Question: I've searched high and low for this, and can't seem to find anyone asking this question in its most basic form.
I have a vector 'x', I have already taken the mu 'mean' and the sigma 'std', how can I plot this so I can see the spread of the data in the form of a bell curve?
The closest I've come across in the MatLab help is 'normspec', which I imagine is not what I'm looking for.
EDIT:
Thanks for all you replies. Rather than leave multiple comments, I thought I would edit my original post.
I basically have my column vector 'x' which is populated with heart rate data in (BPM), so I guess if you were plotting the X-axis, it would need to range from '0' to '200'. So far just to make my results more tangible, I have been creating constants for the mean and standard deviation (as pointed out). I would like to be able to visualise this data similar to this (similar to the 'gaussmf' function within the Fuzzy logic toolbox):

One of your answers may be correct, but I'm not sure while editing this post. Sorry I have not been clear regarding the mathematical side. I am in the process of learning a probability and statistics course, but so far my source files just reference the standard deviation as the 'spread'.
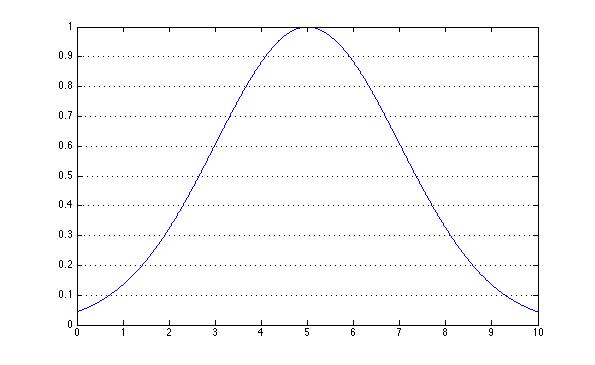
Answer: Use the 'hist' command. @OliCharlesworth is correct. You can use 'hist(x,nbins);' to specify how many bins you want.
For example, since your BPM goes from '[0,200]', maybe you can split up your histogram so that they are binned in 20 BPM intervals, so you'll need 10 bins. As such, try doing 'hist(x, 10);'
A histogram is basically a frequency counter. With the above example, what you are doing is gathering data so that they fall within certain bins. If we select 10 bins, this means that you will have 10 frequency bins such that the first reflects those how many BPM are between '[0, 19]', the second are between '[20, 39]' and so on. The more bins you have, the smaller the spacing there is in between successive bins.
I don't know how many bins you want for your application, but play around with the 'nbins' parameter and see what you get.